Aerial crown-view tile of a tropical tree (Barro Colorado Island, Panama), acquired 20250217:
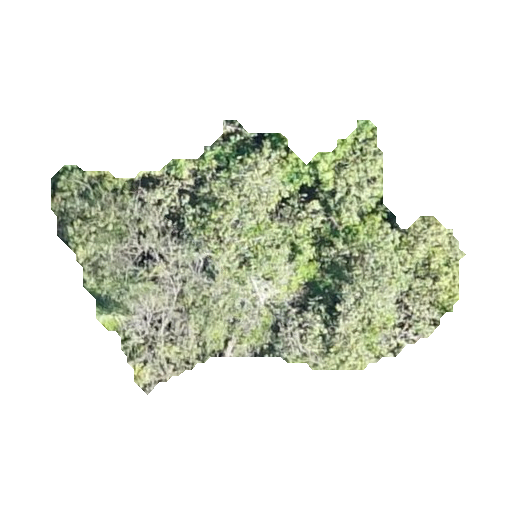
Species: Apeiba tibourbou
GBIF accepted scientific name: Apeiba tibourbou
Crown area: 107.044 m²